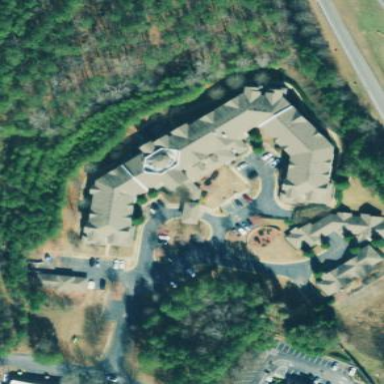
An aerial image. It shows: Nursing home building.